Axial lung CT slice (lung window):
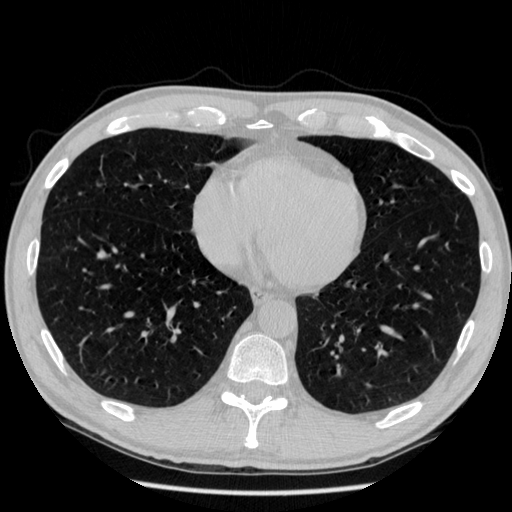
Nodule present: no